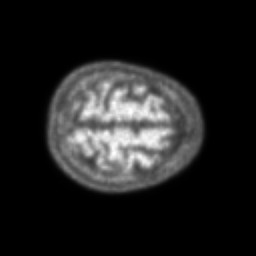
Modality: PET
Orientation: axial
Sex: female
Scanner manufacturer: ge